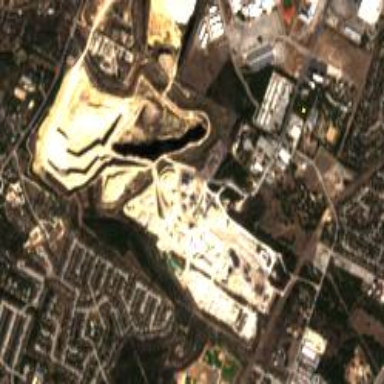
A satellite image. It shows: Quarry used for extracting aggregate resources.